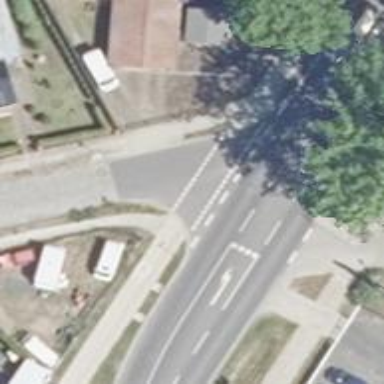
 featuring sidewalks on both sides and cycle track alongside."